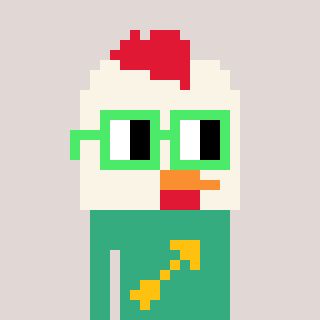
a pixel art character with square light green glasses, a chicken-shaped head and a teal-colored body on a warm background